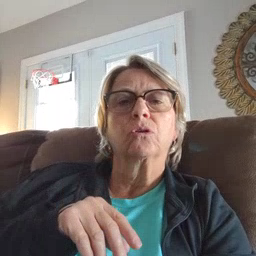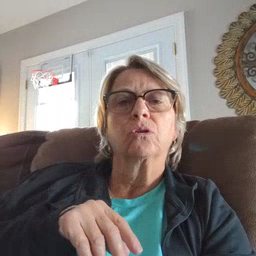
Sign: water